Interaction volume radius: 5 \u00c5
Interaction volume height: 20 \u00c5
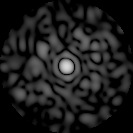
Disorder parameter: 0.8138